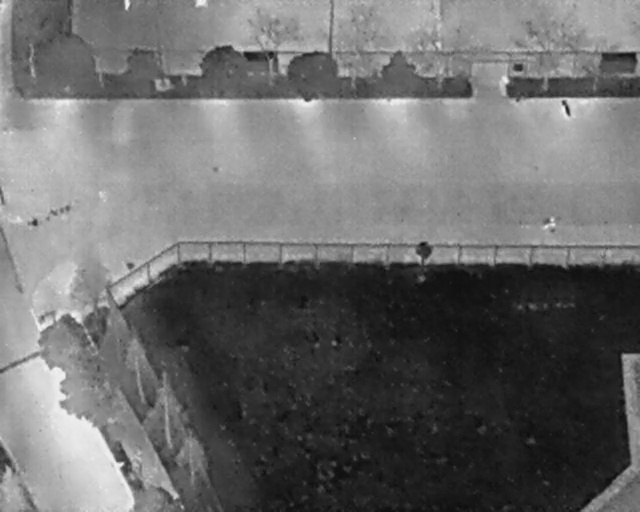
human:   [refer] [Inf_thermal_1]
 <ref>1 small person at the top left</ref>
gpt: <box>[[18, 0, 20, 1, 2]]</box>